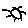
Label: sun